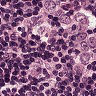
Metastatic tissue present: yes